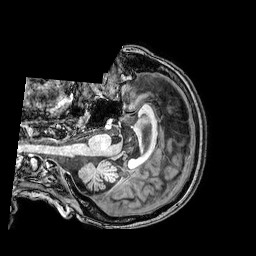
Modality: T1w
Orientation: axial
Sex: female
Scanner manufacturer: philips
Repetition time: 0.008261 s
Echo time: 0.0038 s